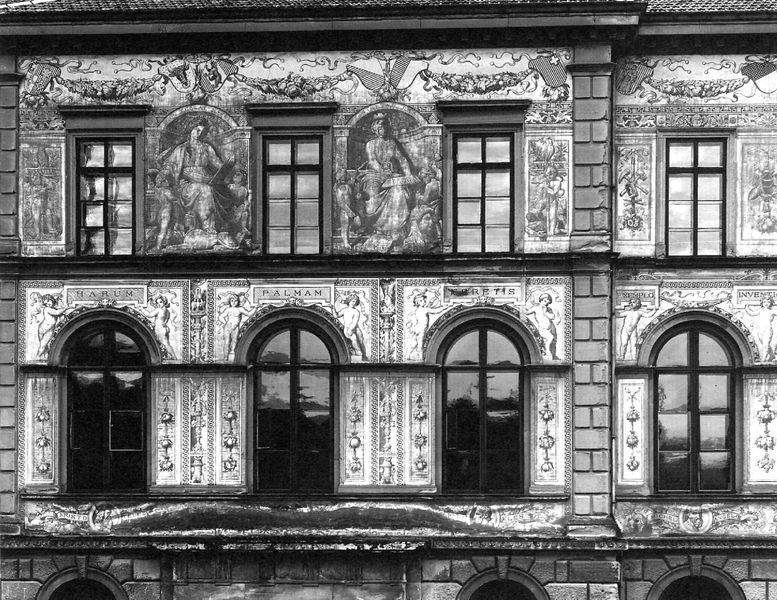
Titel: Polytechnikum
Künstler: Gottfried Semper
Standort: Zürich, Polytechnikum (EU - CH)
Schlagwörter: gemälde, frauen, sitzen, stadt, fenster, frau, glas, pfeiler, dach, gebäude, haus, malerei, alt, barock, steine, renaissance, engel, bilder, bogen, fassade, mauer, ziegel, pilaster, figuren, dekoration, tafel, weiber, ornamente, verzierung, wandmalerei, bemalt, foto, fotografie, nische, groß, schwarzweiß, allegorie, kunst, österreich, rustika, wappen, gesims, rundbögen, hasu, dachrinne, nischen, first, bosse, kunstvoll, grilande, frauen figuren, blendpfeiler, skraffiti